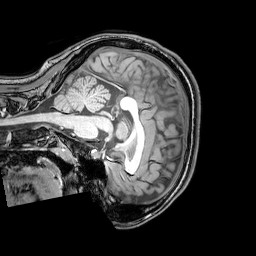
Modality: T1w
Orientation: sagittal
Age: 20
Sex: female
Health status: healthy
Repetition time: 0.081 s
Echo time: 0.037 s